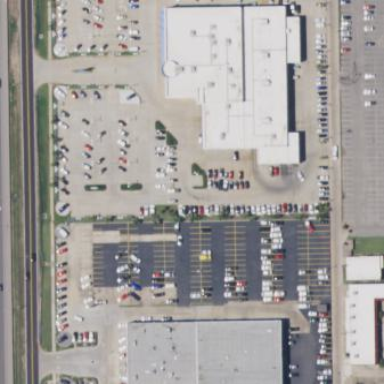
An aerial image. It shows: Building housing car shop.